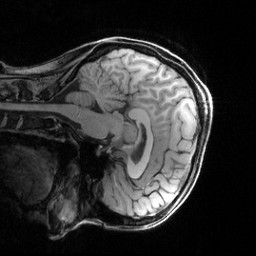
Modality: T1w
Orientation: sagittal
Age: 27
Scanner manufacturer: siemens
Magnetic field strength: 3 T
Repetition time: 2.5 s
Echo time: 0.00444 s